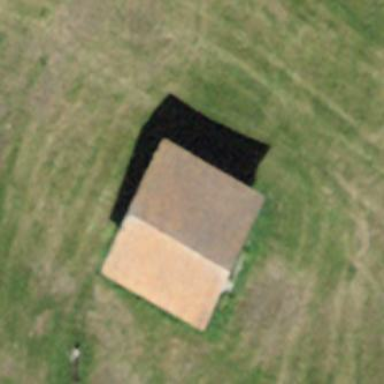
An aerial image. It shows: Shed building.